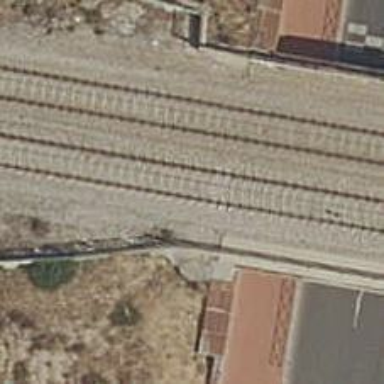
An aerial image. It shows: Bridge over electrified railway with contact lines.